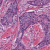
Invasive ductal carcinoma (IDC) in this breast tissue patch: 1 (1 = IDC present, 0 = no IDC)